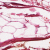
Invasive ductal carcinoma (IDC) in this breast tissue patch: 0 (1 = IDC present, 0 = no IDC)